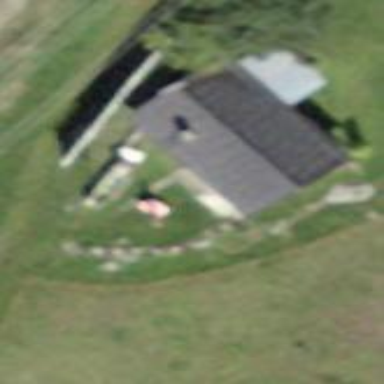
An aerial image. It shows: Bungalow.